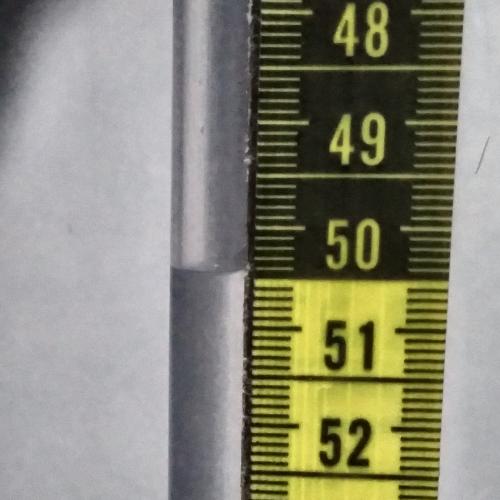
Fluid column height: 50.4 cm